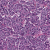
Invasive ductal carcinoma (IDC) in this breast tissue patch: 1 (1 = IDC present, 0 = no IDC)